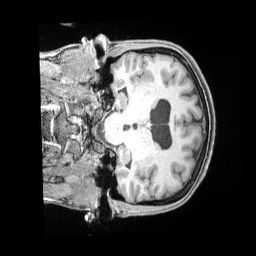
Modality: T1w
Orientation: coronal
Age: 35
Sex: female
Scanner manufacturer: siemens
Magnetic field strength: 3 T
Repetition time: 2 s
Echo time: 0.00211 s